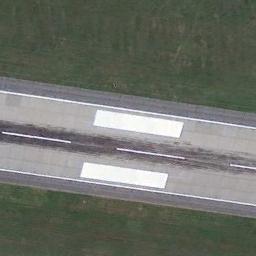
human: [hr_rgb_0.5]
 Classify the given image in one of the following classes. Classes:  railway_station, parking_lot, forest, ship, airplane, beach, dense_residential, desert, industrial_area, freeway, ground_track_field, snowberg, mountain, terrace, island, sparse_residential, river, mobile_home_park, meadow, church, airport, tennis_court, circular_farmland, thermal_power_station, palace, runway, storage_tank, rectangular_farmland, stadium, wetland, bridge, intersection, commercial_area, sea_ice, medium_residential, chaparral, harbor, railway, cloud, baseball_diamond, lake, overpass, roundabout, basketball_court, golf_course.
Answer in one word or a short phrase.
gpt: runway